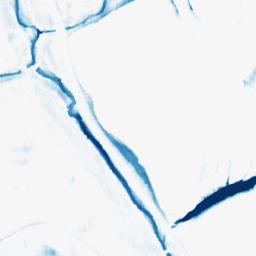
Category: morphological
Decomposition family: morphological_rect
Decomposition parameters: operation: closing
width: 10
height: 20
Upsampling method: bilinear
Upsampling parameters: scale: 8
Upsampling scale: 8